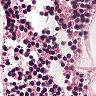
Metastatic tissue present: no